Interaction volume radius: 10 \u00c5
Interaction volume height: 20 \u00c5
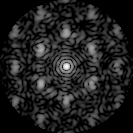
Disorder parameter: 0.5834